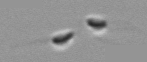
Label: Dinobryon